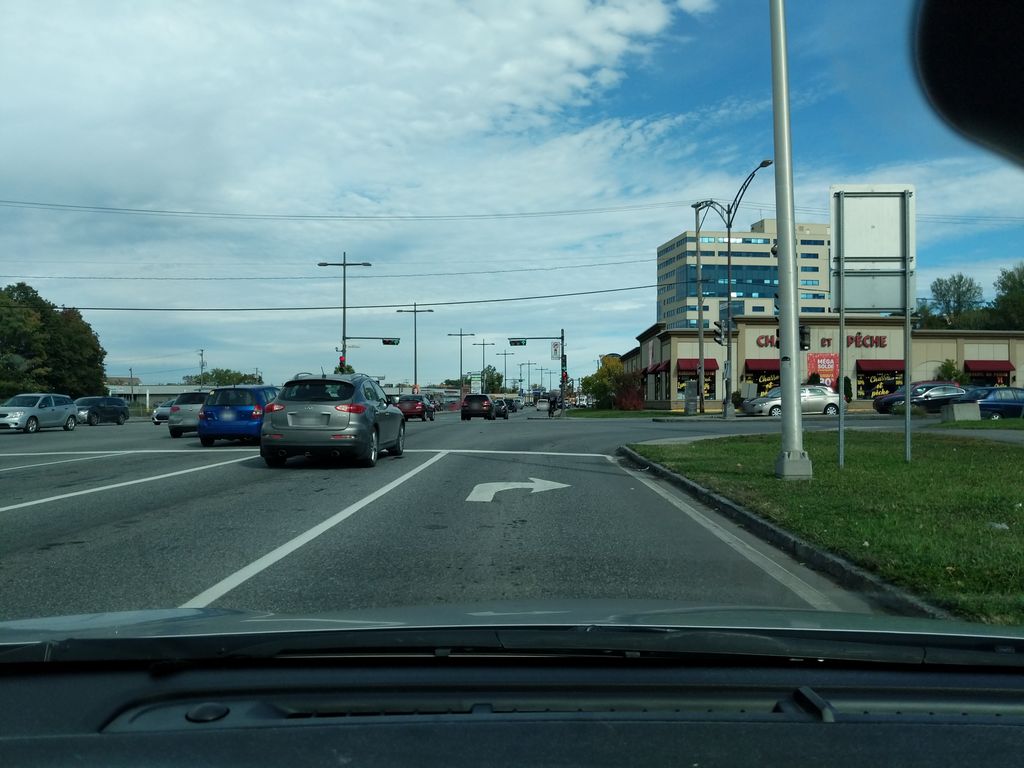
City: quebec_city